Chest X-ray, AP view. Patient: 33 years old, sex M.
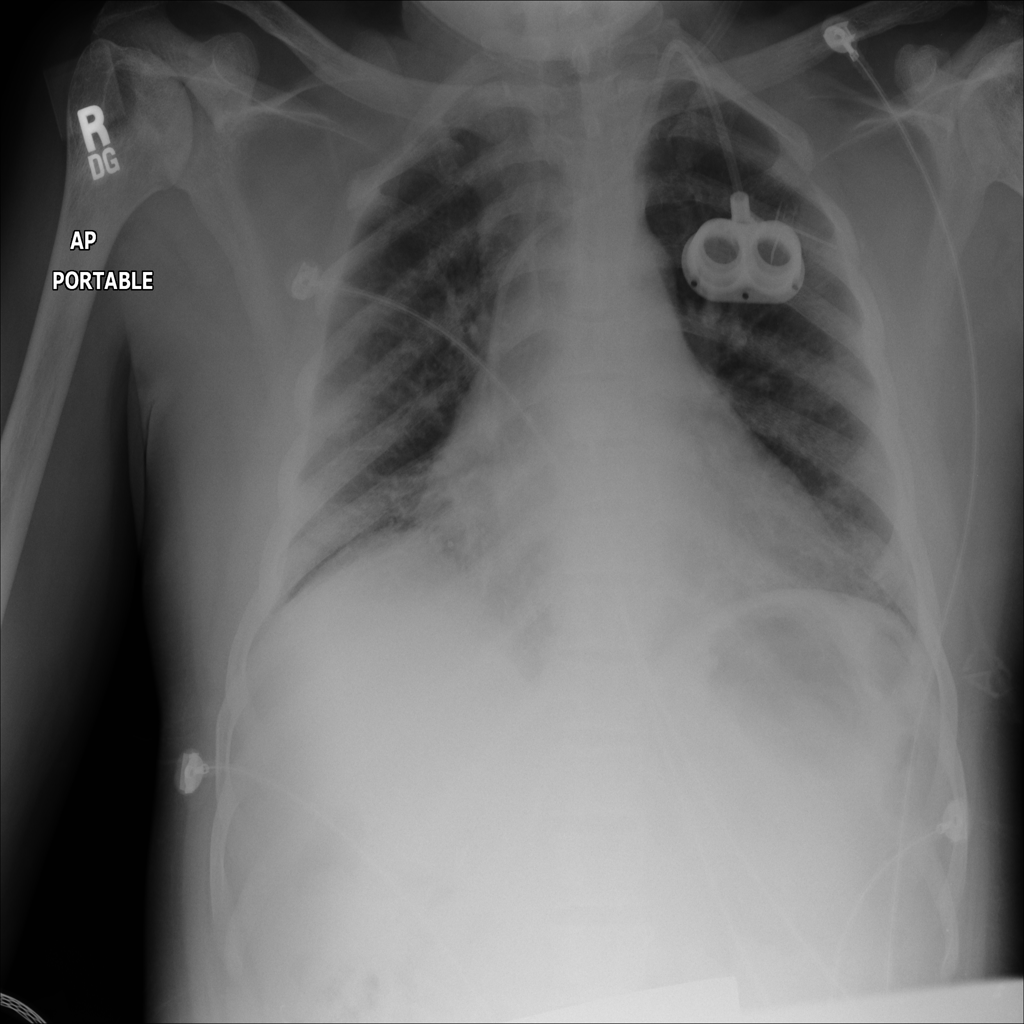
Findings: No Finding